Question: I have this mockup for a database I will be creating. I'm wondering how I can further normalize it, and so far my thoughts are breaking out date into it's own table. What would be common practice?

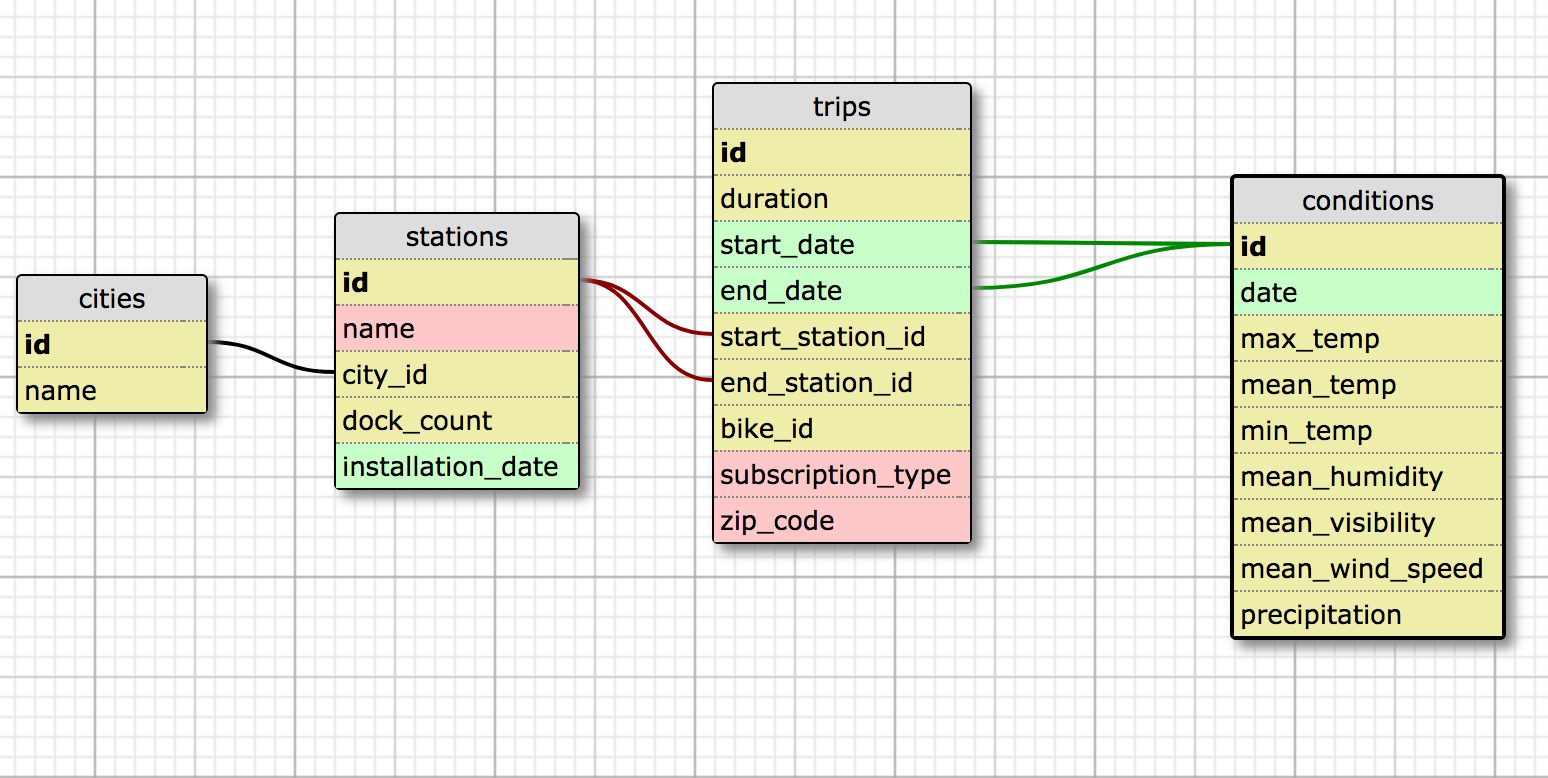
Answer: The answer is: probably yes. But without having an exact definition of every field, i.e. what do they mean in the context of your data model, it's hard for us to give a good answer on this.
Looking at the 'trips' table, I'm seeing the column 'zip_code' which looks to be out of place. 'zip_code' field is not related to the primary key of the trip table (AFAICT anyway). A zip code is a property of a city. I would say that 'zip_code' should be stored in the 'city' table.
What you are aiming for is probably to end up in a database normalized to the third normal form (3NF). You should read up on normalization and apply the rules up to 3NF. To go further into what this entails would be duplicating numerous tutorials, courses and books. You could take <URL> as a starting point and try to apply this to your data model.